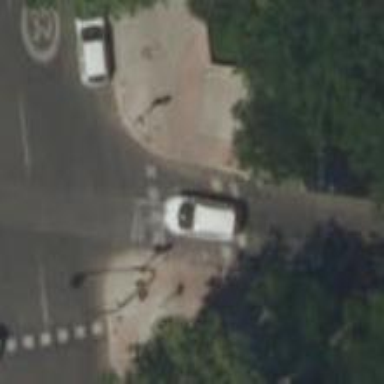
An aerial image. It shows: Crossing with traffic signals.